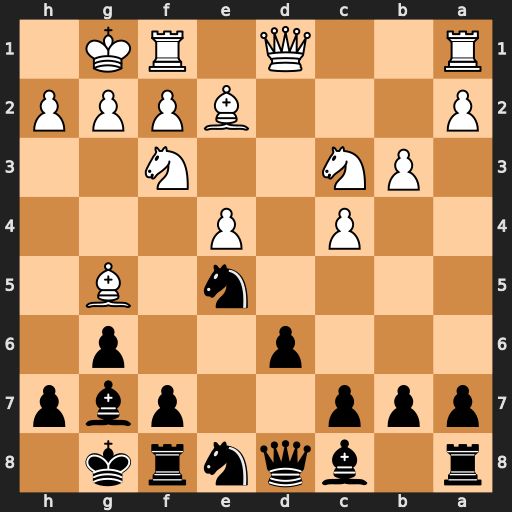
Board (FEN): r1bqnrk1/ppp2pbp/3p2p1/4n1B1/2P1P3/1PN2N2/P3BPPP/R2Q1RK1
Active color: b
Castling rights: -
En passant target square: -
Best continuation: Nxf3+ Bxf3 Qxg5